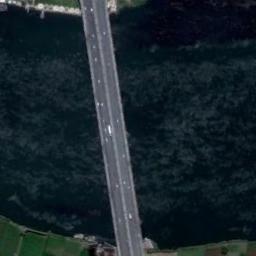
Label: bridge